六年级 · 度量几何学
 求阴影部分的面积。(单位:cm)
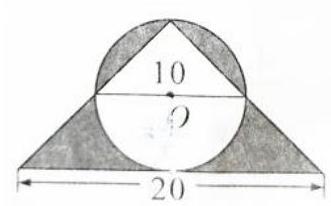
答案: $50 \mathrm{~cm}^{2}$